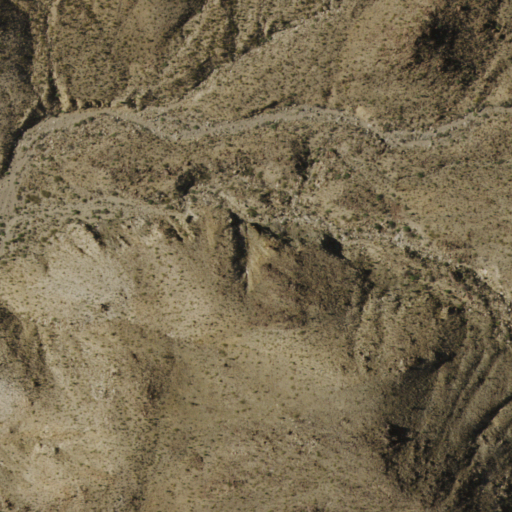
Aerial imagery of mountains in Nevada named Lucy Gray Mountains containing only shrub